Field crop: maize
Growth stage: 2
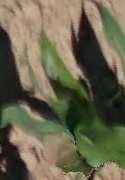
Species: maize